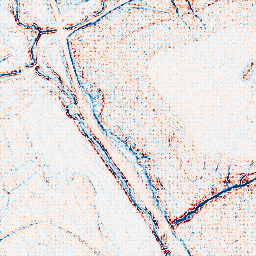
Category: edge_preserving
Decomposition family: bilateral
Decomposition parameters: d: 5
sigma_color: 100
sigma_space: 50
Upsampling method: sinc_hamming
Upsampling parameters: scale: 8
kernel_size: 8
Upsampling scale: 8